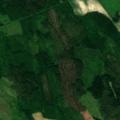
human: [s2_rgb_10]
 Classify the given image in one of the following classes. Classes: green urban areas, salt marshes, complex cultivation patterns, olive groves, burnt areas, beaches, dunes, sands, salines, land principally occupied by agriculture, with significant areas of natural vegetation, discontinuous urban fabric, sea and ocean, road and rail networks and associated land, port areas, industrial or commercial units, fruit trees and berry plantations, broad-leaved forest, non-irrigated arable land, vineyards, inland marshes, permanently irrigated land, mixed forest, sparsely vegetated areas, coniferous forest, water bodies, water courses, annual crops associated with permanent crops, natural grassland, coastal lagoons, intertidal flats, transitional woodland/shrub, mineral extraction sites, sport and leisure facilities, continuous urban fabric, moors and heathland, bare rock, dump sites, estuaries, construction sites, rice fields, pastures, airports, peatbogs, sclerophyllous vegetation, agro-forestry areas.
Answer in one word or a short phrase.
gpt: coniferous forest, mixed forest, transitional woodland/shrub